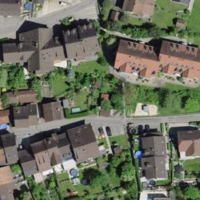
EUNIS habitat code: 54
Species observed at this site:
Anthocharis cardamines
Zoropsis spinimana
Gonepteryx rhamni
Graphosoma italicum
Erithacus rubecula
Chloris chloris
Coccinella septempunctata
Prunella vulgaris
Aglais io
Tussilago farfara
Circaea lutetiana
Spinus spinus
Turdus merula